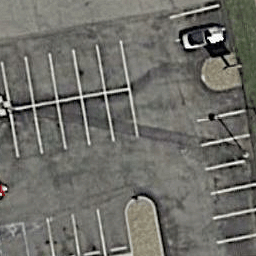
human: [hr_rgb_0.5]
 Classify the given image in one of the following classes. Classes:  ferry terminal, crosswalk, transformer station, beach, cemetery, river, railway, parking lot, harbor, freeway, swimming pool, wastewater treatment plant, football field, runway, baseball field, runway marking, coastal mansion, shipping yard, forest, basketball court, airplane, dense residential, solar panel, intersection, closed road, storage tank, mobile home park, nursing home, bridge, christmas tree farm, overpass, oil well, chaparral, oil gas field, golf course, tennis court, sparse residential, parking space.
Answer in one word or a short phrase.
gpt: parking space